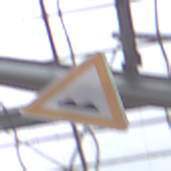
Verkehrszeichen: UnebeneFahrbahn
Umgebung: Roofed, Special
Tageszeit: Midday
Wetter: Overcast
Licht: Natural
Jahreszeit: NotSpecified
Kontrast: LowContrast